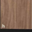
Piece: xx